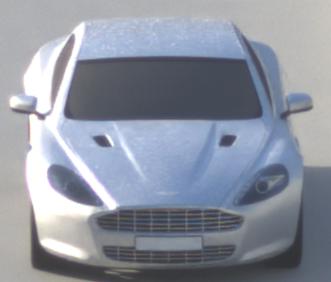
Make: Aston Martin
Model: Rapide
Detailed model: Rapide
Model produced from: 2010/03
Model produced until: 2013/07
Doors: 5
Color: white
Road condition: dry road
Daytime: sunrise or sunset
Contrast: medium contrast